Brain MRI, t1w sequence, axial 2D slice.
Patient: age 44, sex F, weight 95 kg, height 1.95 m
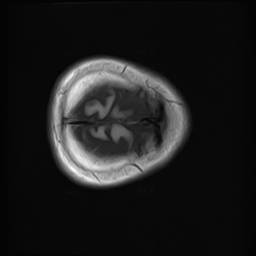